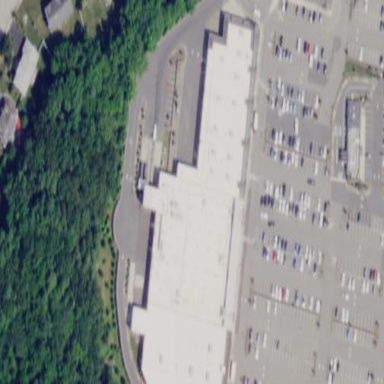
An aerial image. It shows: Supermarket building.